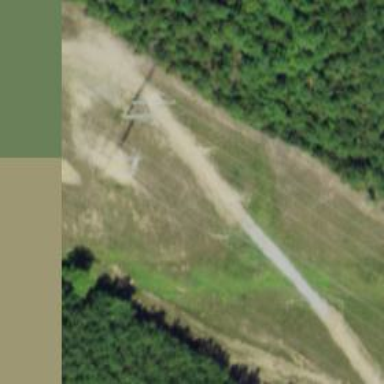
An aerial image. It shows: H-frame power tower with distinctive design.